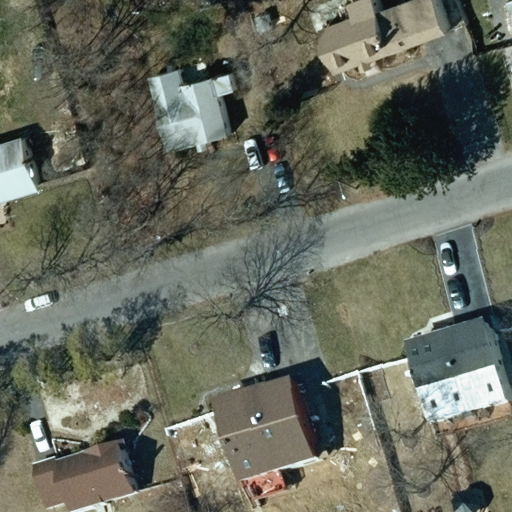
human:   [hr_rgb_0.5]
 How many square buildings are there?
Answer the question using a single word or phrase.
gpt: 0

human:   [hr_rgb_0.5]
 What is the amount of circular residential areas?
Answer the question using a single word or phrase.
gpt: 0

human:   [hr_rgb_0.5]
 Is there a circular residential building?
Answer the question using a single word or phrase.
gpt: no

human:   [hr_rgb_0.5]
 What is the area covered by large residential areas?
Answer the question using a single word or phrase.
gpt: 10619m2

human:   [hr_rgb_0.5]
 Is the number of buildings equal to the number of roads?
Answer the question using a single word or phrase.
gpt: no

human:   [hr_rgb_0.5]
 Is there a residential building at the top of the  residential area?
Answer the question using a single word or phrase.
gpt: no

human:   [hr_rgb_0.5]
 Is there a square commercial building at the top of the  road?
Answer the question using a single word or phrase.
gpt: no

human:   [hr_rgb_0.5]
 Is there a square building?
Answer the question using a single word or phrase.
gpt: no

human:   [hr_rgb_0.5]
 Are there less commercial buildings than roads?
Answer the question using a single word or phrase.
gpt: yes

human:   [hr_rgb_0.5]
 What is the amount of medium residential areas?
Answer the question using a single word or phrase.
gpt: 0

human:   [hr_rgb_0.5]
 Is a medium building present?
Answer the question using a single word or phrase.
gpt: yes

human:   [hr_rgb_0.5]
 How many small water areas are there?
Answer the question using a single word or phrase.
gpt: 0

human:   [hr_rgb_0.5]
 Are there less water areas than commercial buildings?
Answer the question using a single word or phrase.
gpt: no

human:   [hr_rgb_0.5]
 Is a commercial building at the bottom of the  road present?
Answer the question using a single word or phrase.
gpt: no

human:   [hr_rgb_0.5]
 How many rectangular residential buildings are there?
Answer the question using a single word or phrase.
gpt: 4

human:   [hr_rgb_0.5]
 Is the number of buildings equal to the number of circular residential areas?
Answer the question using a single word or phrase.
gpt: no

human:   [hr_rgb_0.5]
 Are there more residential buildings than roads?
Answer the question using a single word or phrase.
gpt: yes

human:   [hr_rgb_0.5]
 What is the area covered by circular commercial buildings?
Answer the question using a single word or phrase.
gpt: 0m2

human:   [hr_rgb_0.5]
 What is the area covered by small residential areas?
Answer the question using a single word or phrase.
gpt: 0m2

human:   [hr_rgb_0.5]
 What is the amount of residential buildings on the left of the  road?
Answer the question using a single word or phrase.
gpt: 3

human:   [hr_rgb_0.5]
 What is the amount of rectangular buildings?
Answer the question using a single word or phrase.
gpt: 5

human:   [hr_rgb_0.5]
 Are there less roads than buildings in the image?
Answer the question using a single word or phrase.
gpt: yes

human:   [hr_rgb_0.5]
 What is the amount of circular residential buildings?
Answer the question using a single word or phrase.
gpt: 0

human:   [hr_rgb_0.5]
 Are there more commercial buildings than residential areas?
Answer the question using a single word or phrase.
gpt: no

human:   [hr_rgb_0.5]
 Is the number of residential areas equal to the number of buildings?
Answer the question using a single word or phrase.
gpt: no

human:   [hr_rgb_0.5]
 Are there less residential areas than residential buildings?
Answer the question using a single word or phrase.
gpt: yes

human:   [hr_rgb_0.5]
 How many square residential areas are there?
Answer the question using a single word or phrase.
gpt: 0

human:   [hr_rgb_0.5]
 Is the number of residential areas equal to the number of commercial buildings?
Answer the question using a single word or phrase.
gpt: no

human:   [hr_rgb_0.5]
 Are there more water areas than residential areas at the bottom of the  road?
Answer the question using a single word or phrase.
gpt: no

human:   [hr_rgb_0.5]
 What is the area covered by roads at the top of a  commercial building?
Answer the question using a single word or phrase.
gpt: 0m2

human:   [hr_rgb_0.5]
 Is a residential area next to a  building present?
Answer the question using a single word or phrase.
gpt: yes

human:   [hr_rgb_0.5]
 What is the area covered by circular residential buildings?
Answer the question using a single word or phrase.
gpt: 0m2

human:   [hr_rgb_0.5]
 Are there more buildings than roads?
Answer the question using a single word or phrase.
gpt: yes

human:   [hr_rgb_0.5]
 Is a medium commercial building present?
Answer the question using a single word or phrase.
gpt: no

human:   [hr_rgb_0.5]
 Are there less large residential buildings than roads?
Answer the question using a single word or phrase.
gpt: yes

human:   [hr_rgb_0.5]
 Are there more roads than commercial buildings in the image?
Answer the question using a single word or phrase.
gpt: yes